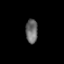
Tissue: prostate
Cell type: Fibroblasts
Senescence score: 0.7262
Nuclear area (px): 284
Mean DAPI intensity: 105.521